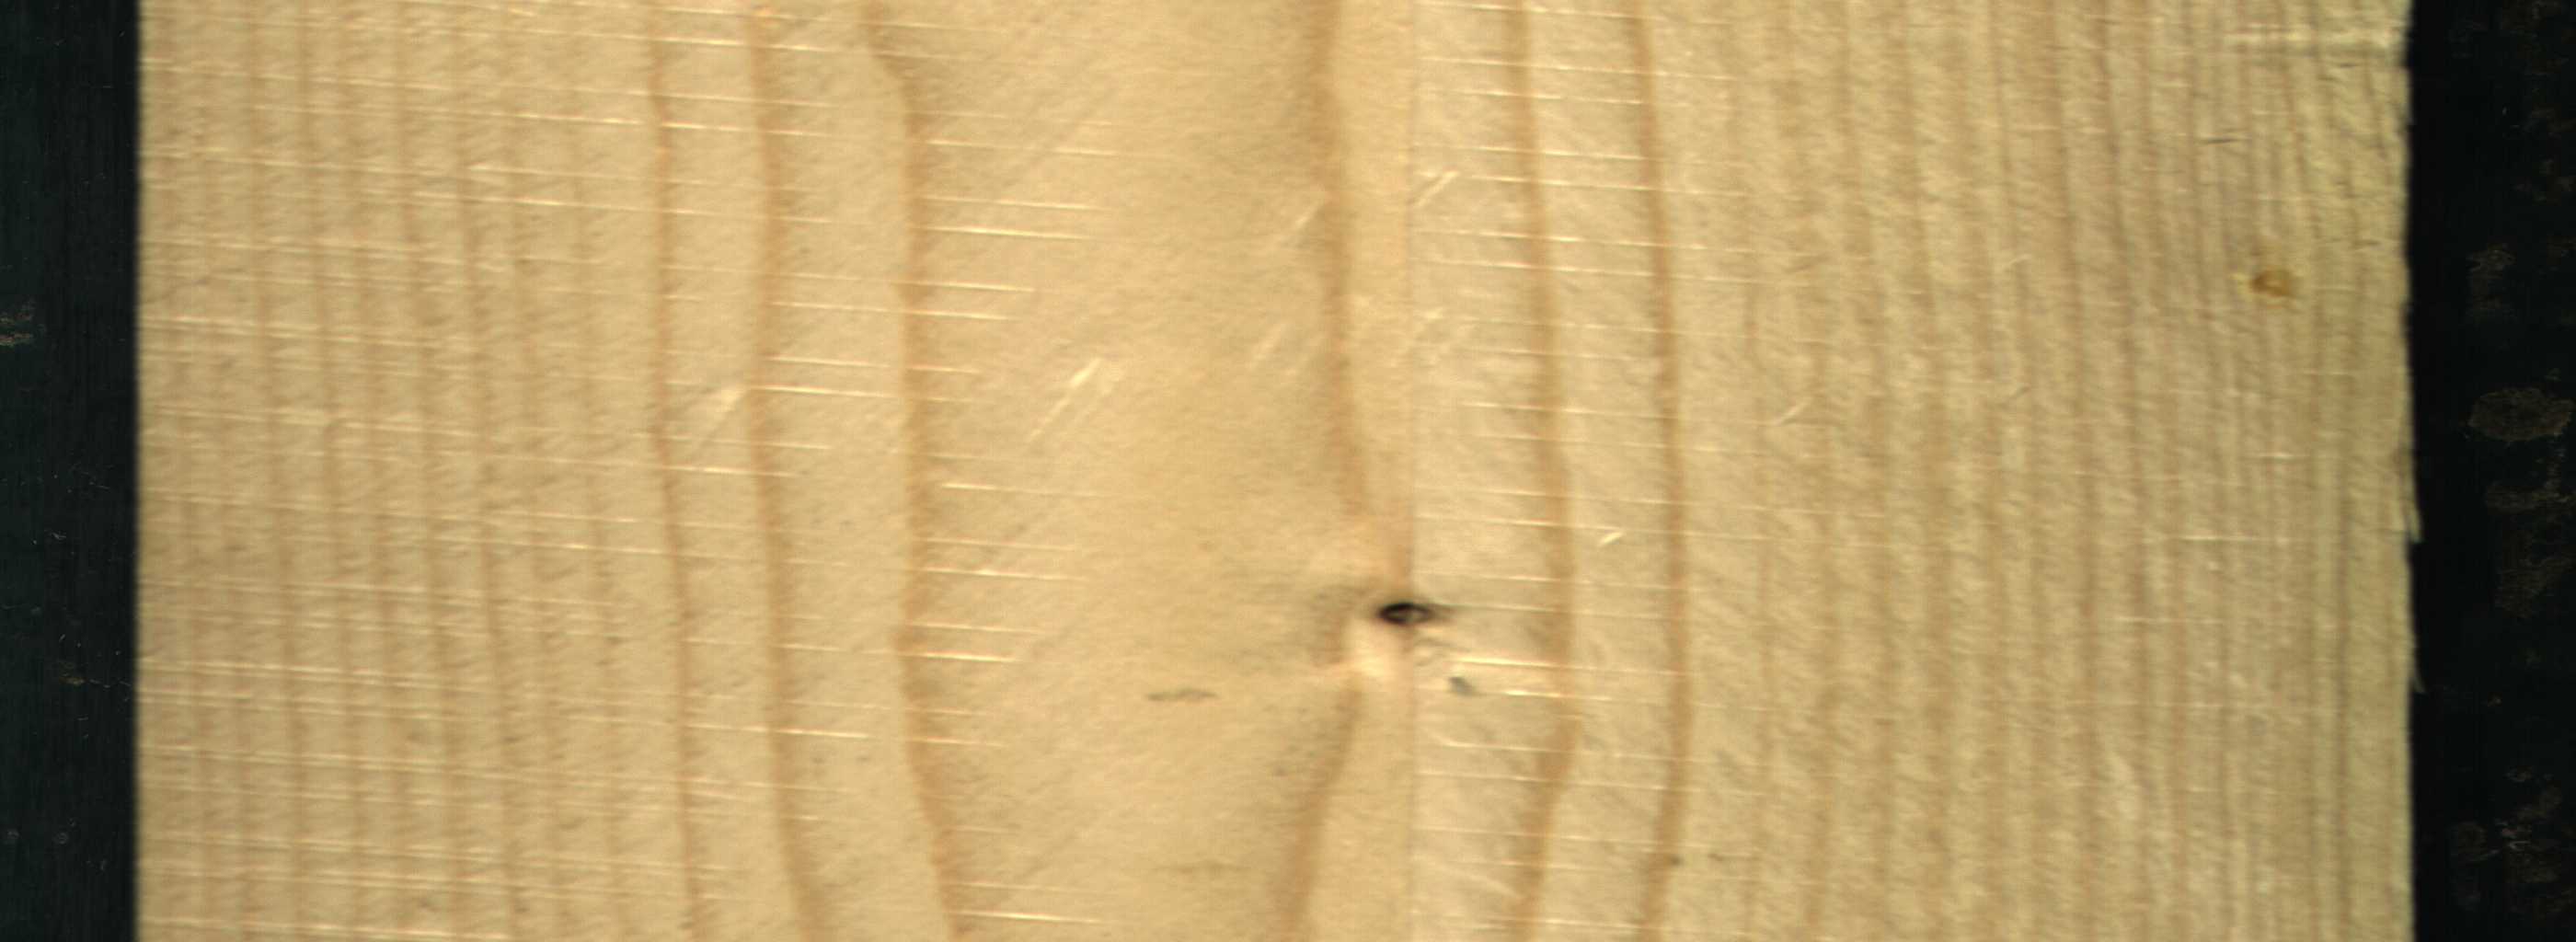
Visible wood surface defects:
Dead_Knot
Live_Knot
Live_Knot